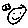
Label: smiley face